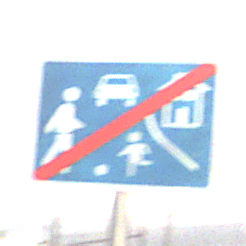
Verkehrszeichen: EndeVerkehrsberuhigterBereich
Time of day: SunriseSunset
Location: Outdoor (RoadRail)
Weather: PartlyCloudy
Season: NotSpecified
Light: Natural